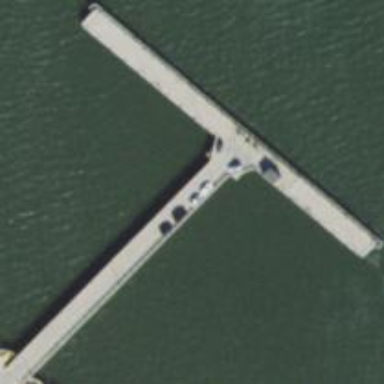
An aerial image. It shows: Man-made pier.